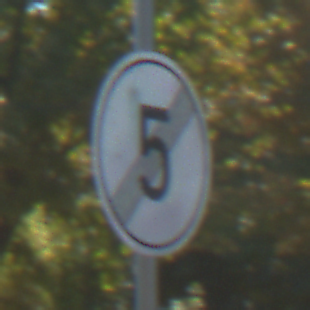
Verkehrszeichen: EndeGeschwindigkeit5
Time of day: Midday
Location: Outdoor (Urban)
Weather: Clear
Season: NotSpecified
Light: Natural